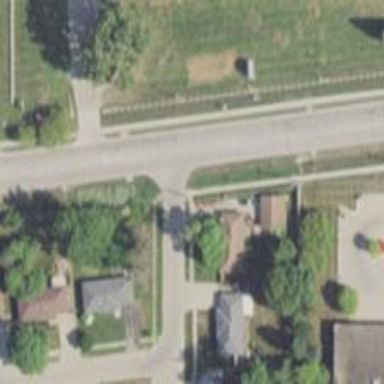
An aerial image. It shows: Unmarked road crossing.